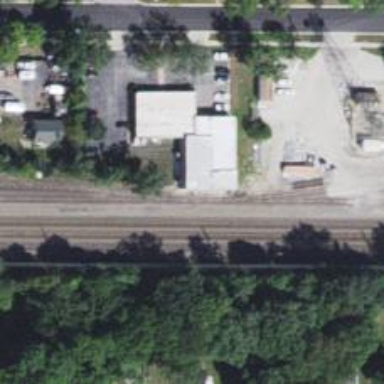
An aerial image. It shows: Railway siding with rails.